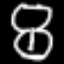
Label: hourglass